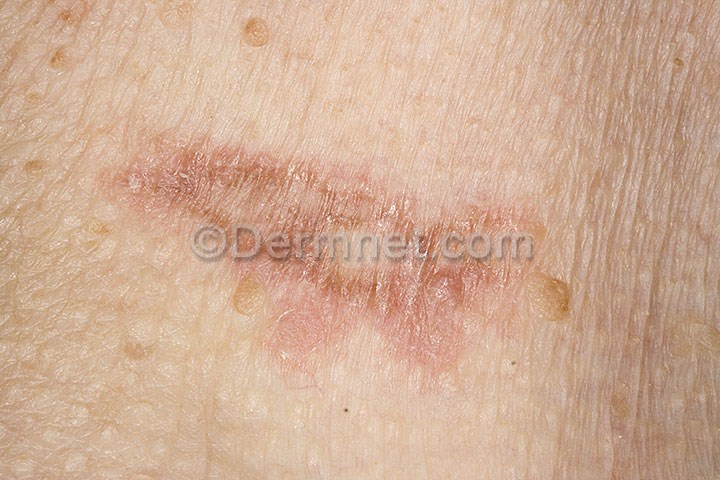
Disease: Systemic Disease